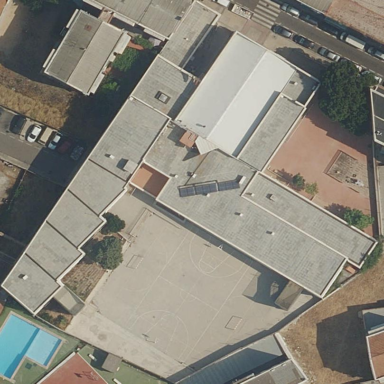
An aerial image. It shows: School.